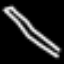
Label: pencil